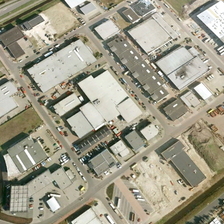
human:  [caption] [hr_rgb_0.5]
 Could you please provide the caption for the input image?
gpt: many buildings are in an industrial area .

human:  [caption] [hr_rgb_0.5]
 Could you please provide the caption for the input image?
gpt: many buildings are in an industrial area .

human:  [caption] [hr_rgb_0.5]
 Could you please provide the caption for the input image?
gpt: many buildings are in an industrial area .

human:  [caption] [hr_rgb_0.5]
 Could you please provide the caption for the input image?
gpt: many buildings are in an industrial area .

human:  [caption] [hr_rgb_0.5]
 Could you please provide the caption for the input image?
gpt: many buildings are in an industrial area .